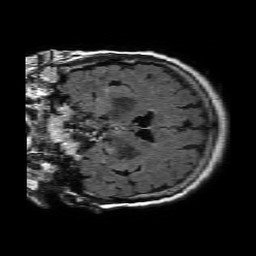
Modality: FLAIR
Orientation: coronal
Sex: female
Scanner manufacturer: philips
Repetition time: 11 s
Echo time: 0.125 s